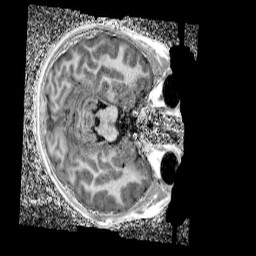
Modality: UNIT1_denoised
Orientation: axial
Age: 11
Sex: male
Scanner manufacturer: siemens
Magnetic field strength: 3 T
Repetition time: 4 s
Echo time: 0.00299 s